Question: While clicking the 'Map1' list item, I need to show the 'Category1.java' Class contents in separate activity.
'''
package com.steph.listview;
import android.app.ListActivity;
import android.os.Bundle;
import android.view.View;
import android.widget.AdapterView;
import android.widget.AdapterView.OnItemClickListener;
import android.widget.ArrayAdapter;
import android.widget.ListView;
public class MainActivity extends ListActivity {
@Override
protected void onCreate(Bundle savedInstanceState) {
super.onCreate(savedInstanceState);
setContentView(R.layout.activity_main);
String[] parentArray = {"Map1","Map2","Map3","Map4","Map5"};
ArrayAdapter<String> adapter = new ArrayAdapter<String>(this,
android.R.layout.simple_list_item_1,parentArray);
setListAdapter(adapter);
ListView lv = getListView();
lv.setOnItemClickListener(new OnItemClickListener() {
@Override
public void onItemClick(AdapterView<?> parent, View view, int position,
long id) {
}
});
}
}
'''
'''
<LinearLayout xmlns:android="http://schemas.android.com/apk/res/android"
android:layout_width="fill_parent"
android:layout_height="fill_parent"
android:orientation="vertical" >
<ListView
android:id="@android:id/list"
android:layout_width="match_parent"
android:layout_height="wrap_content" >
</ListView>
</LinearLayout>
'''
Finally, I got an output like this.

Now my only problem is if I click the 'Map1' list item, I need to display the contents in separate Activity.So that I am creating the 'Category1' class for that. Below I am posted the codes related to 'Category1'.
'''
package com.steph.listview;
import android.app.Fragment;
import android.os.Bundle;
import android.view.LayoutInflater;
import android.view.View;
import android.view.ViewGroup;
public class Category1 extends Activity {
@Override
protected void onCreate(Bundle savedInstanceState) {
super.onCreate(savedInstanceState);
setContentView(R.layout.category1);
}
}
'''
'''
<?xml version="1.0" encoding="utf-8"?>
<LinearLayout xmlns:android="http://schemas.android.com/apk/res/android"
android:layout_width="match_parent"
android:layout_height="match_parent"
android:orientation="vertical" >
<TextView
android:id="@+id/textView1"
android:layout_width="wrap_content"
android:layout_height="wrap_content"
android:text="Map contenets have to display in this textView" />
<Button
android:id="@+id/button1"
android:layout_width="wrap_content"
android:layout_height="wrap_content"
android:text="Click" />
</LinearLayout>
'''
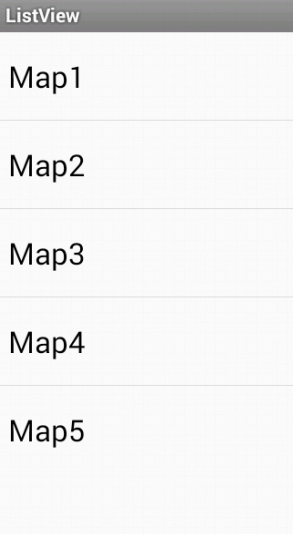
Answer: '''
package com.steph.listview;
import android.app.ListActivity;
import android.content.Intent;
import android.os.Bundle;
import android.view.View;
import android.widget.AdapterView;
import android.widget.AdapterView.OnItemClickListener;
import android.widget.ArrayAdapter;
import android.widget.ListView;
public class MainActivity extends ListActivity
{
@Override
protected void onCreate(Bundle savedInstanceState) {
super.onCreate(savedInstanceState);
setContentView(R.layout.activity_main);
final String[] parentArray = {"Map1","Map2","Map3","Map4","Map5"};
ArrayAdapter<String> adapter = new ArrayAdapter<String>(this,
android.R.layout.simple_list_item_1,parentArray);
setListAdapter(adapter);
ListView lv = getListView();
lv.setOnItemClickListener(new OnItemClickListener() {
@Override
public void onItemClick(AdapterView<?> parent, View view, int position,
long id)
{
Intent intent = new Intent(MainActivity.this,Map1.class);
intent.putExtra("id", parentArray[position]);
startActivity(intent);
}
});
}
}
'''
'''
package com.steph.listview;
import android.app.Activity;
import android.os.Bundle;
import android.widget.TextView;
public class Map1 extends Activity
{
TextView textView;
@Override
protected void onCreate(Bundle savedInstanceState)
{
super.onCreate(savedInstanceState);
setContentView(R.layout.category1);
textView= (TextView) findViewById(R.id.textView1);
textView.setText(getIntent().getExtras().getString("id"));
}
}
'''